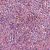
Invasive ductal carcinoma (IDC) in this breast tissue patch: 0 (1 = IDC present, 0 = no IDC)